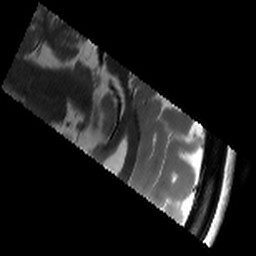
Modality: T2w
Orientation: sagittal
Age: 26
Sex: female
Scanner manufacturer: siemens
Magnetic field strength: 3 T
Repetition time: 8.02 s
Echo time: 0.08 s